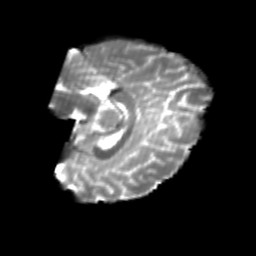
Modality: T2w
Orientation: sagittal
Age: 23
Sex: female
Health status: healthy
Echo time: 0.074 s